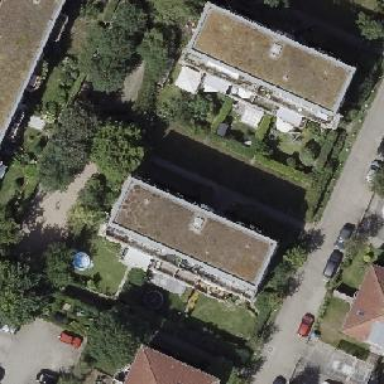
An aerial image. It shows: Building with apartments and flat roof.